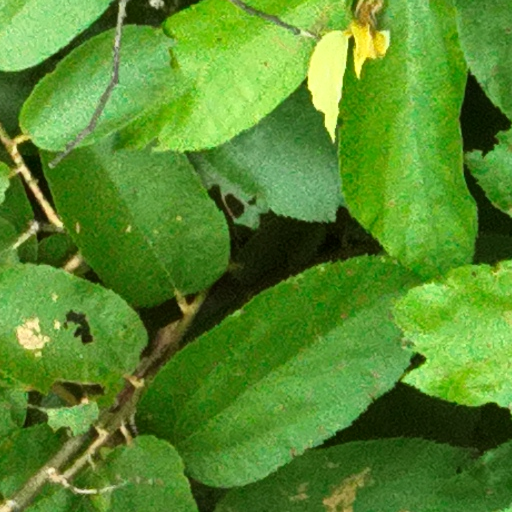
Species: Luehea seemannii
GBIF accepted scientific name: Luehea seemannii
Crown area (m\u00b2): 265.728